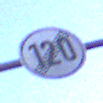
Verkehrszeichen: EndeGeschwindigkeit120
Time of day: SunriseSunset
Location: Outdoor (Nature)
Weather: Clear
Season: NotSpecified
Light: Natural